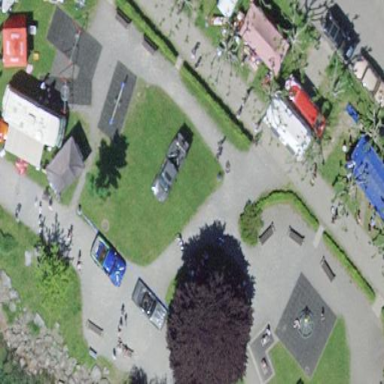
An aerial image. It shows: Playground area for leisure land.